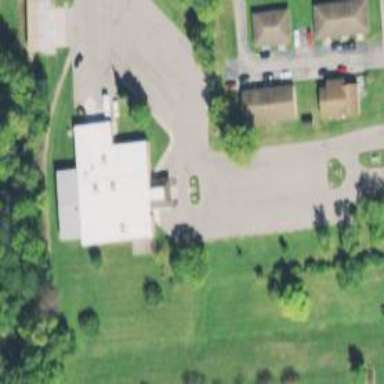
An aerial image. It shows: Driveway.